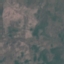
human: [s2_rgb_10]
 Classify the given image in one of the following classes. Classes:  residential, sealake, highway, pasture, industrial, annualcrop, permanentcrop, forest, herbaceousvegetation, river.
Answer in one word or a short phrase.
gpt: HerbaceousVegetation